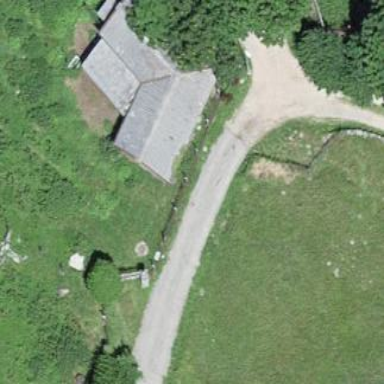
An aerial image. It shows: Cabin.